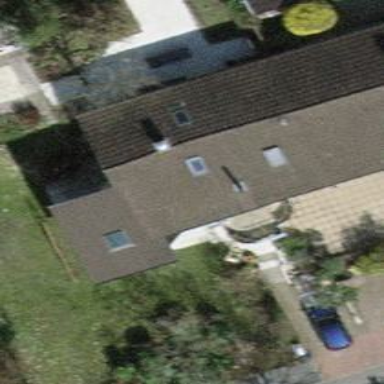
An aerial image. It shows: Simple house.